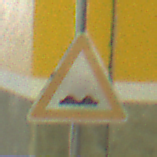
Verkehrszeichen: UnebeneFahrbahn
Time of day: NotSpecified
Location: Indoor (Special)
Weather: NotSpecified
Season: NotSpecified
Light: Artificial